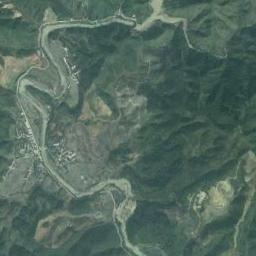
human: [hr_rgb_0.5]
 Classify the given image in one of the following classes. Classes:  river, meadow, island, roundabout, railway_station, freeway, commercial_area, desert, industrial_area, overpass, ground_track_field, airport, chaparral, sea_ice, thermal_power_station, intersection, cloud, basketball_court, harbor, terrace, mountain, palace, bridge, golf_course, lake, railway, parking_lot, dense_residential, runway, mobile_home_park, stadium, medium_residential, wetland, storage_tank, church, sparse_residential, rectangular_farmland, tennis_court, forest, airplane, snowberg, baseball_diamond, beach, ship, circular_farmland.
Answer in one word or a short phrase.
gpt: river